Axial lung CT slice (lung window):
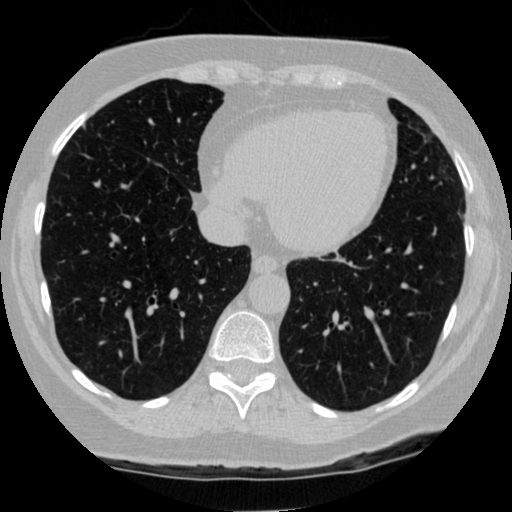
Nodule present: no